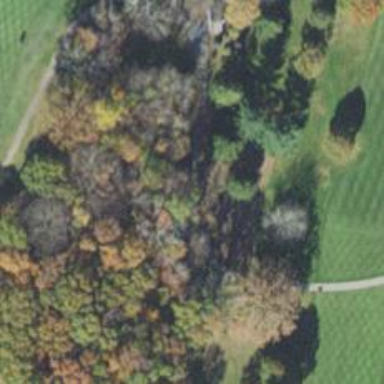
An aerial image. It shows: Path for both road and golf.